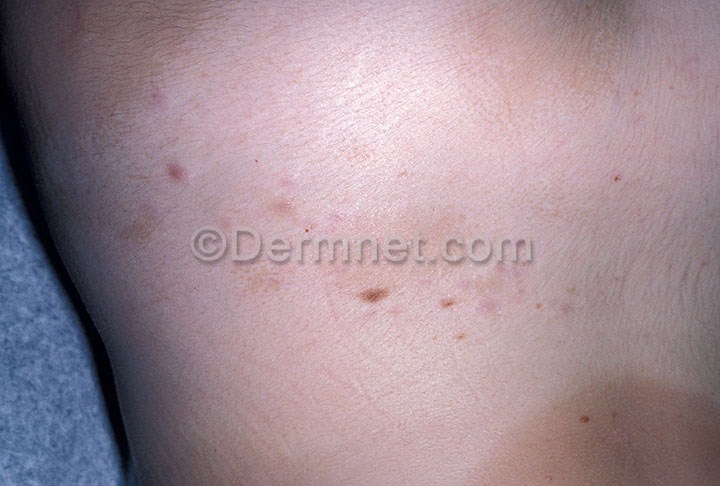
Disease: Seborrheic Keratoses and other Benign Tumors